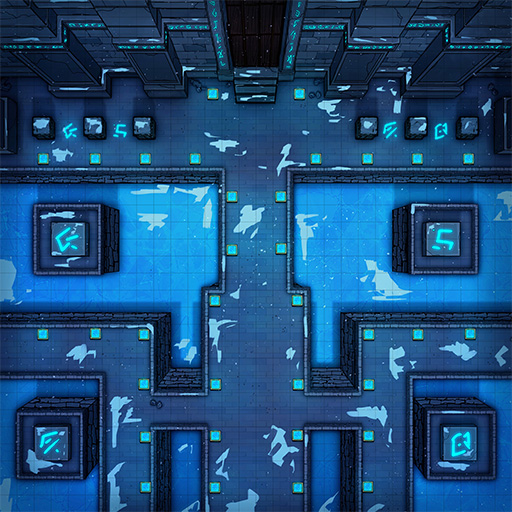
A D&D Grid Map temple lakes with pillars with blue runes north entrance arcane glowing (Snowy Fortress Entrance Map)